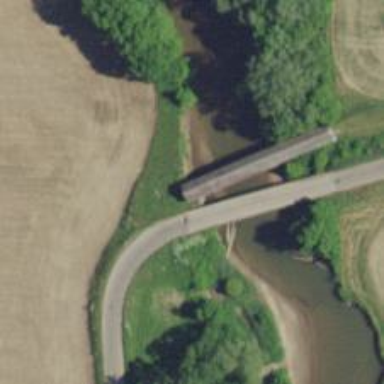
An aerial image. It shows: Covered footway bridge.